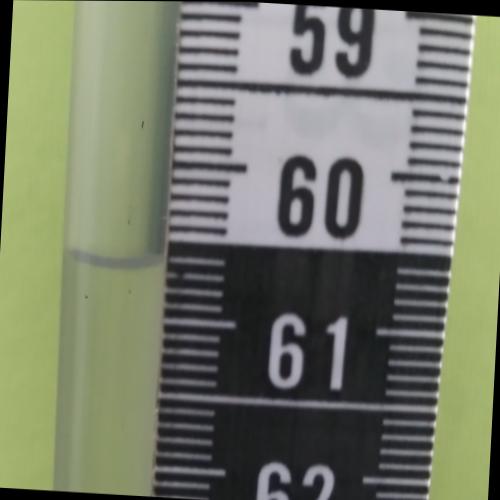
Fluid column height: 60.6 cm